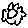
Label: flower